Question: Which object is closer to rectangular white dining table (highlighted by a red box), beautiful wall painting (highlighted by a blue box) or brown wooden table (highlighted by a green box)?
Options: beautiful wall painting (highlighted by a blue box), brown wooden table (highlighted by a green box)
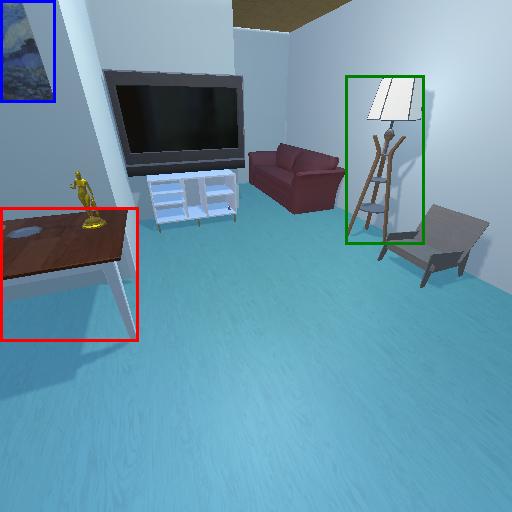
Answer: beautiful wall painting (highlighted by a blue box)